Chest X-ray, PA view. Patient: 29 years old, sex F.
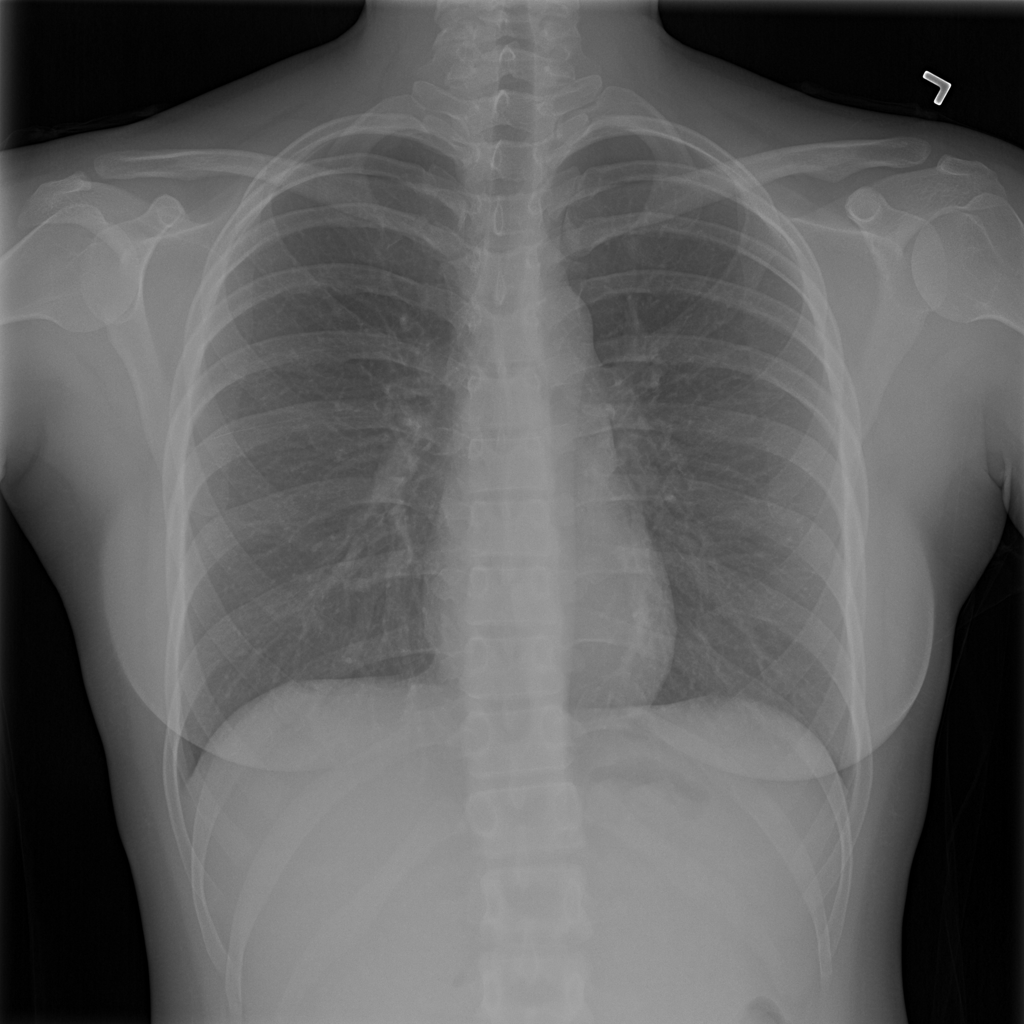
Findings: No Finding